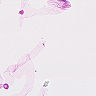
Metastatic tissue present: no